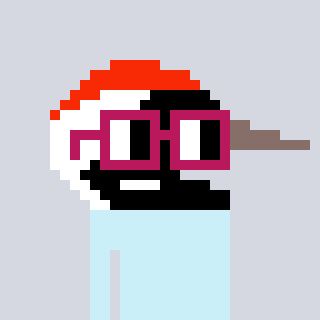
a pixel art character with square dark red glasses, a crane-shaped head and a orange-colored body on a cool background